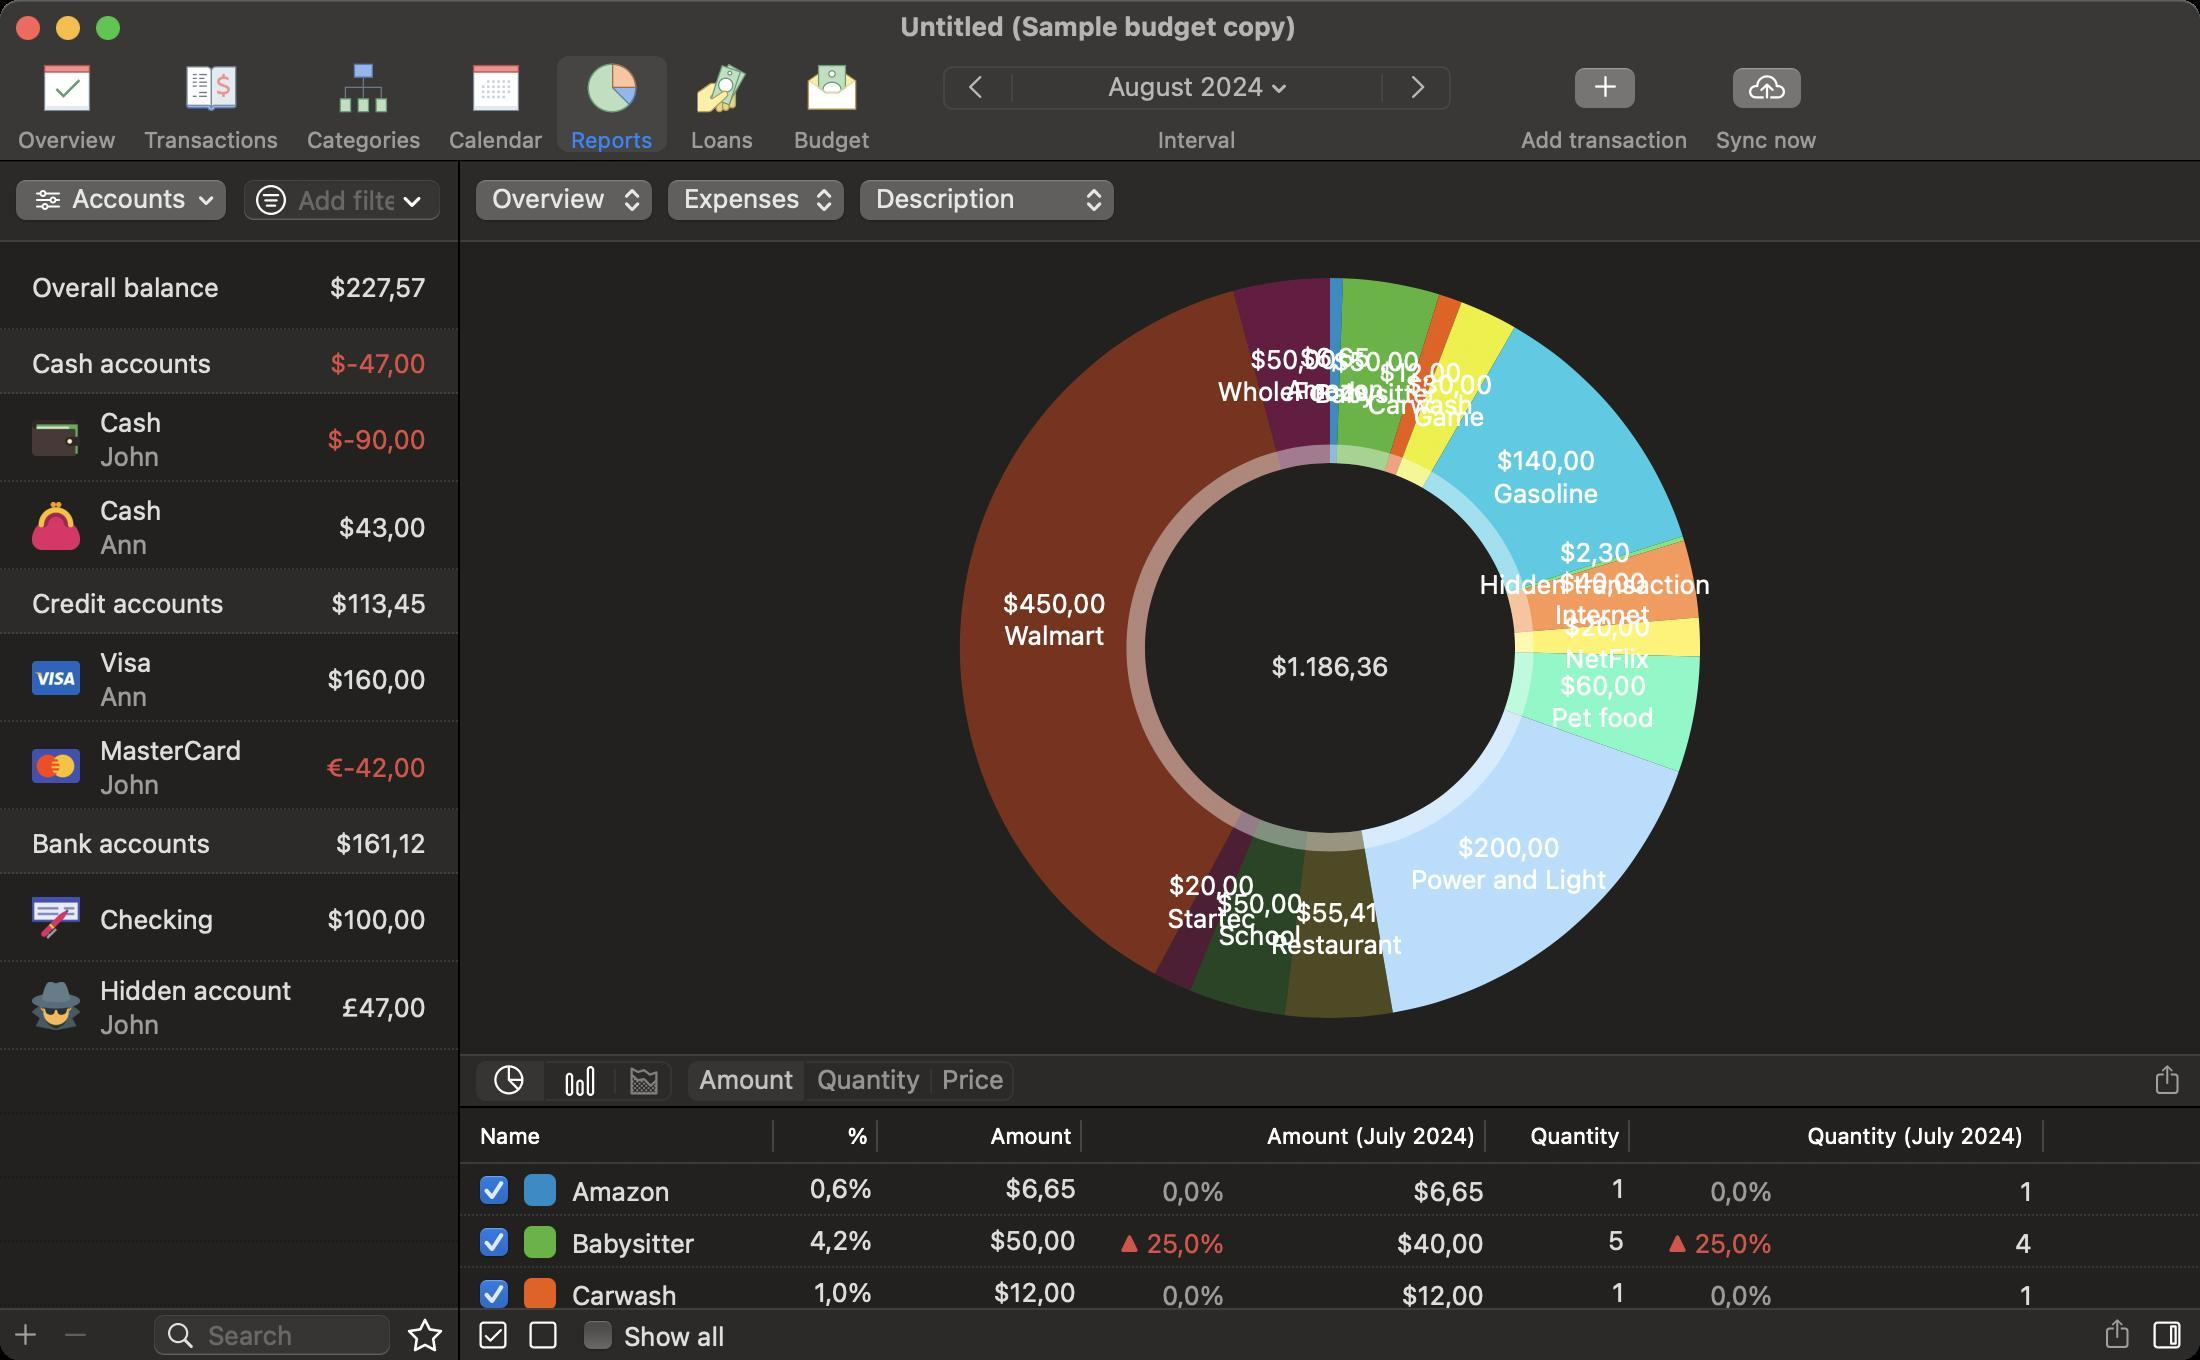
Accessibility tree:
{"name": "Untitled_(Sample_budget_copy)", "role": "AXWindow", "description": null, "role_description": "standard window", "value": null, "position": "492.00;157.00", "size": "1100;680", "children": [{"name": null, "role": "AXGroup", "description": null, "role_description": "group", "value": null, "position": "0.00;80.00", "size": "1100;600", "children": [{"name": null, "role": "AXSplitGroup", "description": null, "role_description": "split group", "value": null, "position": "0.00;80.00", "size": "1100;600", "children": [{"name": "Accounts", "role": "AXMenuButton", "description": null, "role_description": "menu button", "value": null, "position": "5.00;89.00", "size": "112;25", "children": []}, {"name": null, "role": "AXTextField", "description": null, "role_description": "search text field", "value": "", "position": "121.00;89.00", "size": "100;22", "children": [{"name": "", "role": "AXButton", "description": "search", "role_description": "button", "value": null, "position": "123.00;89.00", "size": "25;22", "children": []}]}, {"name": null, "role": "AXTextField", "description": null, "role_description": "search text field", "value": "", "position": "76.00;656.50", "size": "120;22", "children": [{"name": "", "role": "AXButton", "description": "search", "role_description": "button", "value": null, "position": "78.00;656.50", "size": "25;22", "children": []}]}, {"name": "", "role": "AXButton", "description": null, "role_description": "button", "value": null, "position": "200.00;655.00", "size": "25;25", "children": []}, {"name": "", "role": "AXButton", "description": "add", "role_description": "button", "value": null, "position": "0.00;652.50", "size": "26;29", "children": []}, {"name": "", "role": "AXButton", "description": "remove", "role_description": "button", "value": null, "position": "25.00;657.00", "size": "26;20", "children": []}, {"name": null, "role": "AXScrollArea", "description": null, "role_description": "scroll area", "value": null, "position": "0.00;121.00", "size": "229;533", "children": [{"name": null, "role": "AXTable", "description": null, "role_description": "table", "value": null, "position": "0.00;121.00", "size": "229;533", "children": [{"name": null, "role": "AXRow", "description": null, "role_description": "table row", "value": null, "position": "0.00;121.00", "size": "229;44", "children": [{"name": null, "role": "AXCell", "description": null, "role_description": "cell", "value": null, "position": "6.00;121.00", "size": "217;44", "children": [{"name": null, "role": "AXStaticText", "description": null, "role_description": "text", "value": "Overall balance", "position": "14.00;134.50", "size": "98;17", "children": []}, {"name": null, "role": "AXStaticText", "description": null, "role_description": "text", "value": "$227,57", "position": "162.50;134.50", "size": "52;17", "children": []}]}]}, {"name": null, "role": "AXRow", "description": null, "role_description": "table row", "value": null, "position": "0.00;165.00", "size": "229;32", "children": [{"name": null, "role": "AXCell", "description": null, "role_description": "cell", "value": null, "position": "6.00;165.00", "size": "217;32", "children": [{"name": null, "role": "AXStaticText", "description": null, "role_description": "text", "value": "Cash accounts", "position": "14.00;172.50", "size": "94;17", "children": []}, {"name": null, "role": "AXStaticText", "description": null, "role_description": "text", "value": "$-47,00", "position": "163.00;172.50", "size": "52;17", "children": []}]}]}, {"name": null, "role": "AXRow", "description": null, "role_description": "table row", "value": null, "position": "0.00;197.00", "size": "229;44", "children": [{"name": null, "role": "AXCell", "description": null, "role_description": "cell", "value": null, "position": "6.00;197.00", "size": "217;44", "children": [{"name": null, "role": "AXImage", "description": "", "role_description": "image", "value": null, "position": "16.00;207.00", "size": "24;24", "children": []}, {"name": null, "role": "AXStaticText", "description": null, "role_description": "text", "value": "Cash", "position": "48.00;202.00", "size": "35;17", "children": []}, {"name": null, "role": "AXStaticText", "description": null, "role_description": "text", "value": "John", "position": "48.00;219.00", "size": "34;17", "children": []}, {"name": null, "role": "AXStaticText", "description": null, "role_description": "text", "value": "$-90,00", "position": "161.50;210.50", "size": "54;17", "children": []}]}]}, {"name": null, "role": "AXRow", "description": null, "role_description": "table row", "value": null, "position": "0.00;241.00", "size": "229;44", "children": [{"name": null, "role": "AXCell", "description": null, "role_description": "cell", "value": null, "position": "6.00;241.00", "size": "217;44", "children": [{"name": null, "role": "AXImage", "description": "", "role_description": "image", "value": null, "position": "16.00;251.00", "size": "24;24", "children": []}, {"name": null, "role": "AXStaticText", "description": null, "role_description": "text", "value": "Cash", "position": "48.00;246.00", "size": "35;17", "children": []}, {"name": null, "role": "AXStaticText", "description": null, "role_description": "text", "value": "Ann", "position": "48.00;263.00", "size": "28;17", "children": []}, {"name": null, "role": "AXStaticText", "description": null, "role_description": "text", "value": "$43,00", "position": "167.00;254.50", "size": "48;17", "children": []}]}]}, {"name": null, "role": "AXRow", "description": null, "role_description": "table row", "value": null, "position": "0.00;285.00", "size": "229;32", "children": [{"name": null, "role": "AXCell", "description": null, "role_description": "cell", "value": null, "position": "6.00;285.00", "size": "217;32", "children": [{"name": null, "role": "AXStaticText", "description": null, "role_description": "text", "value": "Credit accounts", "position": "14.00;292.50", "size": "100;17", "children": []}, {"name": null, "role": "AXStaticText", "description": null, "role_description": "text", "value": "$113,45", "position": "163.50;292.50", "size": "52;17", "children": []}]}]}, {"name": null, "role": "AXRow", "description": null, "role_description": "table row", "value": null, "position": "0.00;317.00", "size": "229;44", "children": [{"name": null, "role": "AXCell", "description": null, "role_description": "cell", "value": null, "position": "6.00;317.00", "size": "217;44", "children": [{"name": null, "role": "AXImage", "description": "", "role_description": "image", "value": null, "position": "16.00;327.00", "size": "24;24", "children": []}, {"name": null, "role": "AXStaticText", "description": null, "role_description": "text", "value": "Visa", "position": "48.00;322.00", "size": "30;17", "children": []}, {"name": null, "role": "AXStaticText", "description": null, "role_description": "text", "value": "Ann", "position": "48.00;339.00", "size": "28;17", "children": []}, {"name": null, "role": "AXStaticText", "description": null, "role_description": "text", "value": "$160,00", "position": "161.50;330.50", "size": "54;17", "children": []}]}]}, {"name": null, "role": "AXRow", "description": null, "role_description": "table row", "value": null, "position": "0.00;361.00", "size": "229;44", "children": [{"name": null, "role": "AXCell", "description": null, "role_description": "cell", "value": null, "position": "6.00;361.00", "size": "217;44", "children": [{"name": null, "role": "AXImage", "description": "", "role_description": "image", "value": null, "position": "16.00;371.00", "size": "24;24", "children": []}, {"name": null, "role": "AXStaticText", "description": null, "role_description": "text", "value": "MasterCard", "position": "48.00;366.00", "size": "75;17", "children": []}, {"name": null, "role": "AXStaticText", "description": null, "role_description": "text", "value": "John", "position": "48.00;383.00", "size": "34;17", "children": []}, {"name": null, "role": "AXStaticText", "description": null, "role_description": "text", "value": "€-42,00", "position": "161.00;374.50", "size": "54;17", "children": []}]}]}, {"name": null, "role": "AXRow", "description": null, "role_description": "table row", "value": null, "position": "0.00;405.00", "size": "229;32", "children": [{"name": null, "role": "AXCell", "description": null, "role_description": "cell", "value": null, "position": "6.00;405.00", "size": "217;32", "children": [{"name": null, "role": "AXStaticText", "description": null, "role_description": "text", "value": "Bank accounts", "position": "14.00;412.50", "size": "94;17", "children": []}, {"name": null, "role": "AXStaticText", "description": null, "role_description": "text", "value": "$161,12", "position": "165.50;412.50", "size": "50;17", "children": []}]}]}, {"name": null, "role": "AXRow", "description": null, "role_description": "table row", "value": null, "position": "0.00;437.00", "size": "229;44", "children": [{"name": null, "role": "AXCell", "description": null, "role_description": "cell", "value": null, "position": "6.00;437.00", "size": "217;44", "children": [{"name": null, "role": "AXImage", "description": "", "role_description": "image", "value": null, "position": "16.00;447.00", "size": "24;24", "children": []}, {"name": null, "role": "AXStaticText", "description": null, "role_description": "text", "value": "Checking", "position": "48.00;450.50", "size": "61;17", "children": []}, {"name": null, "role": "AXStaticText", "description": null, "role_description": "text", "value": "$100,00", "position": "161.50;450.50", "size": "54;17", "children": []}]}]}, {"name": null, "role": "AXRow", "description": null, "role_description": "table row", "value": null, "position": "0.00;481.00", "size": "229;44", "children": [{"name": null, "role": "AXCell", "description": null, "role_description": "cell", "value": null, "position": "6.00;481.00", "size": "217;44", "children": [{"name": null, "role": "AXImage", "description": "", "role_description": "image", "value": null, "position": "16.00;491.00", "size": "24;24", "children": []}, {"name": null, "role": "AXStaticText", "description": null, "role_description": "text", "value": "Hidden account", "position": "48.00;486.00", "size": "100;17", "children": []}, {"name": null, "role": "AXStaticText", "description": null, "role_description": "text", "value": "John", "position": "48.00;503.00", "size": "34;17", "children": []}, {"name": null, "role": "AXStaticText", "description": null, "role_description": "text", "value": "£47,00", "position": "167.50;494.50", "size": "48;17", "children": []}]}]}, {"name": null, "role": "AXColumn", "description": null, "role_description": "column", "value": null, "position": "0.00;121.00", "size": "229;533", "children": []}]}]}, {"name": null, "role": "AXSplitter", "description": null, "role_description": "splitter", "value": 229.0, "position": "229.00;80.00", "size": "1;600", "children": []}, {"name": null, "role": "AXGroup", "description": null, "role_description": "group", "value": null, "position": "230.00;80.00", "size": "870;600", "children": [{"name": null, "role": "AXPopUpButton", "description": null, "role_description": "pop up button", "value": "Overview", "position": "235.00;89.00", "size": "95;25", "children": []}, {"name": null, "role": "AXPopUpButton", "description": null, "role_description": "pop up button", "value": "Expenses", "position": "331.00;89.00", "size": "95;25", "children": []}, {"name": null, "role": "AXPopUpButton", "description": null, "role_description": "pop up button", "value": "Description", "position": "427.00;89.00", "size": "134;25", "children": []}, {"name": null, "role": "AXSplitGroup", "description": null, "role_description": "split group", "value": null, "position": "230.00;121.00", "size": "870;559", "children": [{"name": null, "role": "AXGroup", "description": null, "role_description": "group", "value": null, "position": "230.00;121.00", "size": "870;406", "children": [{"name": null, "role": "AXGroup", "description": null, "role_description": "group", "value": null, "position": "230.00;121.00", "size": "870;406", "children": [{"name": null, "role": "AXList", "description": "Chart View", "role_description": "list", "value": null, "position": "230.00;121.00", "size": "870;406", "children": [{"name": null, "role": "AXStaticText", "description": ". 15 Elements", "role_description": "text", "value": null, "position": "230.00;121.00", "size": "870;406", "children": []}, {"name": null, "role": "AXRow", "description": "Amazon : $6,65 ", "role_description": "row", "value": null, "position": "665.00;139.00", "size": "7;93", "children": []}, {"name": null, "role": "AXRow", "description": "Babysitter : $50,00 ", "role_description": "row", "value": null, "position": "668.26;139.11", "size": "51;97", "children": []}, {"name": null, "role": "AXRow", "description": "Carwash : $12,00 ", "role_description": "row", "value": null, "position": "692.34;147.26", "size": "38;90", "children": []}, {"name": null, "role": "AXRow", "description": "Game : $30,00 ", "role_description": "row", "value": null, "position": "697.90;151.09", "size": "59;93", "children": []}, {"name": null, "role": "AXRow", "description": "Gasoline : $140,00 ", "role_description": "row", "value": null, "position": "711.16;163.68", "size": "130;132", "children": []}, {"name": null, "role": "AXRow", "description": "Hidden transaction : $2,30 ", "role_description": "row", "value": null, "position": "753.18;268.12", "size": "89;29", "children": []}, {"name": null, "role": "AXRow", "description": "Internet : $40,00 ", "role_description": "row", "value": null, "position": "753.51;270.27", "size": "96;46", "children": []}, {"name": null, "role": "AXRow", "description": "NetFlix : $20,00 ", "role_description": "row", "value": null, "position": "757.18;308.69", "size": "93;20", "children": []}, {"name": null, "role": "AXRow", "description": "Pet food : $60,00 ", "role_description": "row", "value": null, "position": "752.18;326.14", "size": "98;60", "children": []}, {"name": null, "role": "AXRow", "description": "Power and Light : $200,00 ", "role_description": "row", "value": null, "position": "680.71;354.92", "size": "159;151", "children": []}, {"name": null, "role": "AXRow", "description": "Restaurant : $55,41 ", "role_description": "row", "value": null, "position": "642.35;415.16", "size": "54;94", "children": []}, {"name": null, "role": "AXRow", "description": "School : $50,00 ", "role_description": "row", "value": null, "position": "595.08;409.64", "size": "59;98", "children": []}, {"name": null, "role": "AXRow", "description": "Startec : $20,00 ", "role_description": "row", "value": null, "position": "577.36;405.46", "size": "53;90", "children": []}, {"name": null, "role": "AXRow", "description": "Walmart : $450,00 ", "role_description": "row", "value": null, "position": "479.96;145.45", "size": "161;341", "children": []}, {"name": null, "role": "AXRow", "description": "WholeFoods : $50,00 ", "role_description": "row", "value": null, "position": "616.58;139.00", "size": "48;96", "children": []}]}]}]}, {"name": null, "role": "AXRadioGroup", "description": null, "role_description": "radio group", "value": "{\n    \"name\": null,\n    \"role\": \"AXRadioButton\",\n    \"description\": null,\n    \"role_description\": \"radio button\",\n    \"value\": 1,\n    \"position\": \"237.00;529.50\",\n    \"size\": \"36;23\",\n    \"children\": []\n}", "position": "237.00;529.50", "size": "100;23", "children": [{"name": null, "role": "AXRadioButton", "description": null, "role_description": "radio button", "value": 1, "position": "237.00;529.50", "size": "36;23", "children": []}, {"name": null, "role": "AXRadioButton", "description": null, "role_description": "radio button", "value": 0, "position": "273.00;529.50", "size": "35;23", "children": []}, {"name": null, "role": "AXRadioButton", "description": null, "role_description": "radio button", "value": 0, "position": "308.00;529.50", "size": "29;23", "children": []}]}, {"name": null, "role": "AXRadioGroup", "description": null, "role_description": "radio group", "value": "{\n    \"name\": null,\n    \"role\": \"AXRadioButton\",\n    \"description\": \"Amount\",\n    \"role_description\": \"radio button\",\n    \"value\": 1,\n    \"position\": \"343.00;529.50\",\n    \"size\": \"60;23\",\n    \"children\": []\n}", "position": "343.00;529.50", "size": "165;23", "children": [{"name": null, "role": "AXRadioButton", "description": "Amount", "role_description": "radio button", "value": 1, "position": "343.00;529.50", "size": "60;23", "children": []}, {"name": null, "role": "AXRadioButton", "description": "Quantity", "role_description": "radio button", "value": 0, "position": "403.00;529.50", "size": "63;23", "children": []}, {"name": null, "role": "AXRadioButton", "description": "Price", "role_description": "radio button", "value": 0, "position": "466.00;529.50", "size": "42;23", "children": []}]}, {"name": "", "role": "AXButton", "description": "share", "role_description": "button", "value": null, "position": "1071.00;522.00", "size": "26;34", "children": []}, {"name": null, "role": "AXSplitter", "description": null, "role_description": "splitter", "value": 432.0, "position": "230.00;553.00", "size": "870;1", "children": []}, {"name": "", "role": "AXButton", "description": "share", "role_description": "button", "value": null, "position": "1046.00;649.00", "size": "26;34", "children": []}, {"name": "", "role": "AXButton", "description": null, "role_description": "button", "value": null, "position": "259.00;655.00", "size": "25;25", "children": []}, {"name": "", "role": "AXButton", "description": null, "role_description": "button", "value": null, "position": "234.00;655.00", "size": "25;25", "children": []}, {"name": "", "role": "AXButton", "description": null, "role_description": "button", "value": null, "position": "1071.00;655.00", "size": "25;25", "children": []}, {"name": "Show_all", "role": "AXCheckBox", "description": null, "role_description": "checkbox", "value": 0, "position": "290.00;658.50", "size": "77;18", "children": []}, {"name": null, "role": "AXScrollArea", "description": null, "role_description": "scroll area", "value": null, "position": "230.00;554.00", "size": "870;100", "children": [{"name": null, "role": "AXTable", "description": null, "role_description": "table", "value": null, "position": "230.00;582.00", "size": "870;416", "children": [{"name": null, "role": "AXRow", "description": null, "role_description": "table row", "value": null, "position": "230.00;582.00", "size": "870;26", "children": [{"name": null, "role": "AXCell", "description": null, "role_description": "cell", "value": null, "position": "236.00;585.00", "size": "150;20", "children": [{"name": null, "role": "AXGroup", "description": null, "role_description": "group", "value": null, "position": "262.00;587.00", "size": "16;16", "children": []}, {"name": null, "role": "AXStaticText", "description": null, "role_description": "text", "value": "Amazon", "position": "284.00;586.50", "size": "83;17", "children": []}, {"name": "", "role": "AXCheckBox", "description": null, "role_description": "checkbox", "value": 1, "position": "238.00;586.00", "size": "18;18", "children": []}]}, {"name": null, "role": "AXCell", "description": null, "role_description": "cell", "value": null, "position": "388.00;585.00", "size": "50;20", "children": [{"name": null, "role": "AXStaticText", "description": null, "role_description": "text", "value": "0,6%", "position": "388.00;585.00", "size": "50;16", "children": []}]}, {"name": null, "role": "AXCell", "description": null, "role_description": "cell", "value": null, "position": "440.00;585.00", "size": "100;20", "children": [{"name": null, "role": "AXStaticText", "description": null, "role_description": "text", "value": "$6,65", "position": "440.00;585.00", "size": "100;16", "children": []}]}, {"name": null, "role": "AXCell", "description": null, "role_description": "cell", "value": null, "position": "542.00;585.00", "size": "200;20", "children": [{"name": null, "role": "AXStaticText", "description": null, "role_description": "text", "value": " 0,0%", "position": "540.00;586.50", "size": "74;17", "children": []}, {"name": null, "role": "AXStaticText", "description": null, "role_description": "text", "value": "$6,65", "position": "610.00;586.50", "size": "134;17", "children": []}]}, {"name": null, "role": "AXCell", "description": null, "role_description": "cell", "value": null, "position": "744.00;585.00", "size": "70;20", "children": [{"name": null, "role": "AXStaticText", "description": null, "role_description": "text", "value": "1", "position": "744.00;585.00", "size": "70;16", "children": []}]}, {"name": null, "role": "AXCell", "description": null, "role_description": "cell", "value": null, "position": "816.00;585.00", "size": "200;20", "children": [{"name": null, "role": "AXStaticText", "description": null, "role_description": "text", "value": " 0,0%", "position": "814.00;586.50", "size": "74;17", "children": []}, {"name": null, "role": "AXStaticText", "description": null, "role_description": "text", "value": "1", "position": "884.00;586.50", "size": "134;17", "children": []}]}]}, {"name": null, "role": "AXRow", "description": null, "role_description": "table row", "value": null, "position": "230.00;608.00", "size": "870;26", "children": [{"name": null, "role": "AXCell", "description": null, "role_description": "cell", "value": null, "position": "236.00;611.00", "size": "150;20", "children": [{"name": null, "role": "AXGroup", "description": null, "role_description": "group", "value": null, "position": "262.00;613.00", "size": "16;16", "children": []}, {"name": null, "role": "AXStaticText", "description": null, "role_description": "text", "value": "Babysitter", "position": "284.00;612.50", "size": "83;17", "children": []}, {"name": "", "role": "AXCheckBox", "description": null, "role_description": "checkbox", "value": 1, "position": "238.00;612.00", "size": "18;18", "children": []}]}, {"name": null, "role": "AXCell", "description": null, "role_description": "cell", "value": null, "position": "388.00;611.00", "size": "50;20", "children": [{"name": null, "role": "AXStaticText", "description": null, "role_description": "text", "value": "4,2%", "position": "388.00;611.00", "size": "50;16", "children": []}]}, {"name": null, "role": "AXCell", "description": null, "role_description": "cell", "value": null, "position": "440.00;611.00", "size": "100;20", "children": [{"name": null, "role": "AXStaticText", "description": null, "role_description": "text", "value": "$50,00", "position": "440.00;611.00", "size": "100;16", "children": []}]}, {"name": null, "role": "AXCell", "description": null, "role_description": "cell", "value": null, "position": "542.00;611.00", "size": "200;20", "children": [{"name": null, "role": "AXStaticText", "description": null, "role_description": "text", "value": "▲ 25,0%", "position": "540.00;612.50", "size": "74;17", "children": []}, {"name": null, "role": "AXStaticText", "description": null, "role_description": "text", "value": "$40,00", "position": "610.00;612.50", "size": "134;17", "children": []}]}, {"name": null, "role": "AXCell", "description": null, "role_description": "cell", "value": null, "position": "744.00;611.00", "size": "70;20", "children": [{"name": null, "role": "AXStaticText", "description": null, "role_description": "text", "value": "5", "position": "744.00;611.00", "size": "70;16", "children": []}]}, {"name": null, "role": "AXCell", "description": null, "role_description": "cell", "value": null, "position": "816.00;611.00", "size": "200;20", "children": [{"name": null, "role": "AXStaticText", "description": null, "role_description": "text", "value": "▲ 25,0%", "position": "814.00;612.50", "size": "74;17", "children": []}, {"name": null, "role": "AXStaticText", "description": null, "role_description": "text", "value": "4", "position": "884.00;612.50", "size": "134;17", "children": []}]}]}, {"name": null, "role": "AXRow", "description": null, "role_description": "table row", "value": null, "position": "230.00;634.00", "size": "870;26", "children": [{"name": null, "role": "AXCell", "description": null, "role_description": "cell", "value": null, "position": "236.00;637.00", "size": "150;20", "children": [{"name": null, "role": "AXGroup", "description": null, "role_description": "group", "value": null, "position": "262.00;639.00", "size": "16;16", "children": []}, {"name": null, "role": "AXStaticText", "description": null, "role_description": "text", "value": "Carwash", "position": "284.00;638.50", "size": "83;17", "children": []}, {"name": "", "role": "AXCheckBox", "description": null, "role_description": "checkbox", "value": 1, "position": "238.00;638.00", "size": "18;18", "children": []}]}, {"name": null, "role": "AXCell", "description": null, "role_description": "cell", "value": null, "position": "388.00;637.00", "size": "50;20", "children": [{"name": null, "role": "AXStaticText", "description": null, "role_description": "text", "value": "1,0%", "position": "388.00;637.00", "size": "50;16", "children": []}]}, {"name": null, "role": "AXCell", "description": null, "role_description": "cell", "value": null, "position": "440.00;637.00", "size": "100;20", "children": [{"name": null, "role": "AXStaticText", "description": null, "role_description": "text", "value": "$12,00", "position": "440.00;637.00", "size": "100;16", "children": []}]}, {"name": null, "role": "AXCell", "description": null, "role_description": "cell", "value": null, "position": "542.00;637.00", "size": "200;20", "children": [{"name": null, "role": "AXStaticText", "description": null, "role_description": "text", "value": " 0,0%", "position": "540.00;638.50", "size": "74;17", "children": []}, {"name": null, "role": "AXStaticText", "description": null, "role_description": "text", "value": "$12,00", "position": "610.00;638.50", "size": "134;17", "children": []}]}, {"name": null, "role": "AXCell", "description": null, "role_description": "cell", "value": null, "position": "744.00;637.00", "size": "70;20", "children": [{"name": null, "role": "AXStaticText", "description": null, "role_description": "text", "value": "1", "position": "744.00;637.00", "size": "70;16", "children": []}]}, {"name": null, "role": "AXCell", "description": null, "role_description": "cell", "value": null, "position": "816.00;637.00", "size": "200;20", "children": [{"name": null, "role": "AXStaticText", "description": null, "role_description": "text", "value": " 0,0%", "position": "814.00;638.50", "size": "74;17", "children": []}, {"name": null, "role": "AXStaticText", "description": null, "role_description": "text", "value": "1", "position": "884.00;638.50", "size": "134;17", "children": []}]}]}, {"name": null, "role": "AXRow", "description": null, "role_description": "table row", "value": null, "position": "230.00;660.00", "size": "870;26", "children": [{"name": null, "role": "AXCell", "description": null, "role_description": "cell", "value": null, "position": "236.00;663.00", "size": "150;20", "children": [{"name": null, "role": "AXGroup", "description": null, "role_description": "group", "value": null, "position": "262.00;665.00", "size": "16;16", "children": []}, {"name": null, "role": "AXStaticText", "description": null, "role_description": "text", "value": "Game", "position": "284.00;664.50", "size": "83;17", "children": []}, {"name": "", "role": "AXCheckBox", "description": null, "role_description": "checkbox", "value": 1, "position": "238.00;664.00", "size": "18;18", "children": []}]}, {"name": null, "role": "AXCell", "description": null, "role_description": "cell", "value": null, "position": "388.00;663.00", "size": "50;20", "children": [{"name": null, "role": "AXStaticText", "description": null, "role_description": "text", "value": "2,5%", "position": "388.00;663.00", "size": "50;16", "children": []}]}, {"name": null, "role": "AXCell", "description": null, "role_description": "cell", "value": null, "position": "440.00;663.00", "size": "100;20", "children": [{"name": null, "role": "AXStaticText", "description": null, "role_description": "text", "value": "$30,00", "position": "440.00;663.00", "size": "100;16", "children": []}]}, {"name": null, "role": "AXCell", "description": null, "role_description": "cell", "value": null, "position": "542.00;663.00", "size": "200;20", "children": [{"name": null, "role": "AXStaticText", "description": null, "role_description": "text", "value": "▲ ∞%", "position": "540.00;664.50", "size": "74;17", "children": []}, {"name": null, "role": "AXStaticText", "description": null, "role_description": "text", "value": "$0,00", "position": "610.00;664.50", "size": "134;17", "children": []}]}, {"name": null, "role": "AXCell", "description": null, "role_description": "cell", "value": null, "position": "744.00;663.00", "size": "70;20", "children": [{"name": null, "role": "AXStaticText", "description": null, "role_description": "text", "value": "1", "position": "744.00;663.00", "size": "70;16", "children": []}]}, {"name": null, "role": "AXCell", "description": null, "role_description": "cell", "value": null, "position": "816.00;663.00", "size": "200;20", "children": [{"name": null, "role": "AXStaticText", "description": null, "role_description": "text", "value": "▲ ∞%", "position": "814.00;664.50", "size": "74;17", "children": []}, {"name": null, "role": "AXStaticText", "description": null, "role_description": "text", "value": "0", "position": "884.00;664.50", "size": "134;17", "children": []}]}]}, {"name": null, "role": "AXRow", "description": null, "role_description": "table row", "value": null, "position": "230.00;686.00", "size": "870;26", "children": [{"name": null, "role": "AXCell", "description": null, "role_description": "cell", "value": null, "position": "236.00;689.00", "size": "150;20", "children": [{"name": null, "role": "AXGroup", "description": null, "role_description": "group", "value": null, "position": "262.00;691.00", "size": "16;16", "children": []}, {"name": null, "role": "AXStaticText", "description": null, "role_description": "text", "value": "Gasoline", "position": "284.00;690.50", "size": "83;17", "children": []}, {"name": "", "role": "AXCheckBox", "description": null, "role_description": "checkbox", "value": 1, "position": "238.00;690.00", "size": "18;18", "children": []}]}, {"name": null, "role": "AXCell", "description": null, "role_description": "cell", "value": null, "position": "388.00;689.00", "size": "50;20", "children": [{"name": null, "role": "AXStaticText", "description": null, "role_description": "text", "value": "11,8%", "position": "388.00;689.00", "size": "50;16", "children": []}]}, {"name": null, "role": "AXCell", "description": null, "role_description": "cell", "value": null, "position": "440.00;689.00", "size": "100;20", "children": [{"name": null, "role": "AXStaticText", "description": null, "role_description": "text", "value": "$140,00", "position": "440.00;689.00", "size": "100;16", "children": []}]}, {"name": null, "role": "AXCell", "description": null, "role_description": "cell", "value": null, "position": "542.00;689.00", "size": "200;20", "children": [{"name": null, "role": "AXStaticText", "description": null, "role_description": "text", "value": "▼ 20,0%", "position": "540.00;690.50", "size": "74;17", "children": []}, {"name": null, "role": "AXStaticText", "description": null, "role_description": "text", "value": "$175,00", "position": "610.00;690.50", "size": "134;17", "children": []}]}, {"name": null, "role": "AXCell", "description": null, "role_description": "cell", "value": null, "position": "744.00;689.00", "size": "70;20", "children": [{"name": null, "role": "AXStaticText", "description": null, "role_description": "text", "value": "8", "position": "744.00;689.00", "size": "70;16", "children": []}]}, {"name": null, "role": "AXCell", "description": null, "role_description": "cell", "value": null, "position": "816.00;689.00", "size": "200;20", "children": [{"name": null, "role": "AXStaticText", "description": null, "role_description": "text", "value": "▼ 20,0%", "position": "814.00;690.50", "size": "74;17", "children": []}, {"name": null, "role": "AXStaticText", "description": null, "role_description": "text", "value": "10", "position": "884.00;690.50", "size": "134;17", "children": []}]}]}, {"name": null, "role": "AXRow", "description": null, "role_description": "table row", "value": null, "position": "230.00;712.00", "size": "870;26", "children": [{"name": null, "role": "AXCell", "description": null, "role_description": "cell", "value": null, "position": "236.00;715.00", "size": "150;20", "children": [{"name": null, "role": "AXGroup", "description": null, "role_description": "group", "value": null, "position": "262.00;717.00", "size": "16;16", "children": []}, {"name": null, "role": "AXStaticText", "description": null, "role_description": "text", "value": "Hidden transaction", "position": "284.00;716.50", "size": "83;17", "children": []}, {"name": "", "role": "AXCheckBox", "description": null, "role_description": "checkbox", "value": 1, "position": "238.00;716.00", "size": "18;18", "children": []}]}, {"name": null, "role": "AXCell", "description": null, "role_description": "cell", "value": null, "position": "388.00;715.00", "size": "50;20", "children": [{"name": null, "role": "AXStaticText", "description": null, "role_description": "text", "value": "0,2%", "position": "388.00;715.00", "size": "50;16", "children": []}]}, {"name": null, "role": "AXCell", "description": null, "role_description": "cell", "value": null, "position": "440.00;715.00", "size": "100;20", "children": [{"name": null, "role": "AXStaticText", "description": null, "role_description": "text", "value": "$2,30", "position": "440.00;715.00", "size": "100;16", "children": []}]}, {"name": null, "role": "AXCell", "description": null, "role_description": "cell", "value": null, "position": "542.00;715.00", "size": "200;20", "children": [{"name": null, "role": "AXStaticText", "description": null, "role_description": "text", "value": " 0,0%", "position": "540.00;716.50", "size": "74;17", "children": []}, {"name": null, "role": "AXStaticText", "description": null, "role_description": "text", "value": "$2,30", "position": "610.00;716.50", "size": "134;17", "children": []}]}, {"name": null, "role": "AXCell", "description": null, "role_description": "cell", "value": null, "position": "744.00;715.00", "size": "70;20", "children": [{"name": null, "role": "AXStaticText", "description": null, "role_description": "text", "value": "2", "position": "744.00;715.00", "size": "70;16", "children": []}]}, {"name": null, "role": "AXCell", "description": null, "role_description": "cell", "value": null, "position": "816.00;715.00", "size": "200;20", "children": [{"name": null, "role": "AXStaticText", "description": null, "role_description": "text", "value": " 0,0%", "position": "814.00;716.50", "size": "74;17", "children": []}, {"name": null, "role": "AXStaticText", "description": null, "role_description": "text", "value": "2", "position": "884.00;716.50", "size": "134;17", "children": []}]}]}, {"name": null, "role": "AXRow", "description": null, "role_description": "table row", "value": null, "position": "230.00;738.00", "size": "870;26", "children": [{"name": null, "role": "AXCell", "description": null, "role_description": "cell", "value": null, "position": "236.00;741.00", "size": "150;20", "children": [{"name": null, "role": "AXGroup", "description": null, "role_description": "group", "value": null, "position": "262.00;743.00", "size": "16;16", "children": []}, {"name": null, "role": "AXStaticText", "description": null, "role_description": "text", "value": "Internet", "position": "284.00;742.50", "size": "83;17", "children": []}, {"name": "", "role": "AXCheckBox", "description": null, "role_description": "checkbox", "value": 1, "position": "238.00;742.00", "size": "18;18", "children": []}]}, {"name": null, "role": "AXCell", "description": null, "role_description": "cell", "value": null, "position": "388.00;741.00", "size": "50;20", "children": [{"name": null, "role": "AXStaticText", "description": null, "role_description": "text", "value": "3,4%", "position": "388.00;741.00", "size": "50;16", "children": []}]}, {"name": null, "role": "AXCell", "description": null, "role_description": "cell", "value": null, "position": "440.00;741.00", "size": "100;20", "children": [{"name": null, "role": "AXStaticText", "description": null, "role_description": "text", "value": "$40,00", "position": "440.00;741.00", "size": "100;16", "children": []}]}, {"name": null, "role": "AXCell", "description": null, "role_description": "cell", "value": null, "position": "542.00;741.00", "size": "200;20", "children": [{"name": null, "role": "AXStaticText", "description": null, "role_description": "text", "value": " 0,0%", "position": "540.00;742.50", "size": "74;17", "children": []}, {"name": null, "role": "AXStaticText", "description": null, "role_description": "text", "value": "$40,00", "position": "610.00;742.50", "size": "134;17", "children": []}]}, {"name": null, "role": "AXCell", "description": null, "role_description": "cell", "value": null, "position": "744.00;741.00", "size": "70;20", "children": [{"name": null, "role": "AXStaticText", "description": null, "role_description": "text", "value": "1", "position": "744.00;741.00", "size": "70;16", "children": []}]}, {"name": null, "role": "AXCell", "description": null, "role_description": "cell", "value": null, "position": "816.00;741.00", "size": "200;20", "children": [{"name": null, "role": "AXStaticText", "description": null, "role_description": "text", "value": " 0,0%", "position": "814.00;742.50", "size": "74;17", "children": []}, {"name": null, "role": "AXStaticText", "description": null, "role_description": "text", "value": "1", "position": "884.00;742.50", "size": "134;17", "children": []}]}]}, {"name": null, "role": "AXRow", "description": null, "role_description": "table row", "value": null, "position": "230.00;764.00", "size": "870;26", "children": [{"name": null, "role": "AXCell", "description": null, "role_description": "cell", "value": null, "position": "236.00;767.00", "size": "150;20", "children": [{"name": null, "role": "AXGroup", "description": null, "role_description": "group", "value": null, "position": "262.00;769.00", "size": "16;16", "children": []}, {"name": null, "role": "AXStaticText", "description": null, "role_description": "text", "value": "NetFlix", "position": "284.00;768.50", "size": "83;17", "children": []}, {"name": "", "role": "AXCheckBox", "description": null, "role_description": "checkbox", "value": 1, "position": "238.00;768.00", "size": "18;18", "children": []}]}, {"name": null, "role": "AXCell", "description": null, "role_description": "cell", "value": null, "position": "388.00;767.00", "size": "50;20", "children": [{"name": null, "role": "AXStaticText", "description": null, "role_description": "text", "value": "1,7%", "position": "388.00;767.00", "size": "50;16", "children": []}]}, {"name": null, "role": "AXCell", "description": null, "role_description": "cell", "value": null, "position": "440.00;767.00", "size": "100;20", "children": [{"name": null, "role": "AXStaticText", "description": null, "role_description": "text", "value": "$20,00", "position": "440.00;767.00", "size": "100;16", "children": []}]}, {"name": null, "role": "AXCell", "description": null, "role_description": "cell", "value": null, "position": "542.00;767.00", "size": "200;20", "children": [{"name": null, "role": "AXStaticText", "description": null, "role_description": "text", "value": " 0,0%", "position": "540.00;768.50", "size": "74;17", "children": []}, {"name": null, "role": "AXStaticText", "description": null, "role_description": "text", "value": "$20,00", "position": "610.00;768.50", "size": "134;17", "children": []}]}, {"name": null, "role": "AXCell", "description": null, "role_description": "cell", "value": null, "position": "744.00;767.00", "size": "70;20", "children": [{"name": null, "role": "AXStaticText", "description": null, "role_description": "text", "value": "4", "position": "744.00;767.00", "size": "70;16", "children": []}]}, {"name": null, "role": "AXCell", "description": null, "role_description": "cell", "value": null, "position": "816.00;767.00", "size": "200;20", "children": [{"name": null, "role": "AXStaticText", "description": null, "role_description": "text", "value": " 0,0%", "position": "814.00;768.50", "size": "74;17", "children": []}, {"name": null, "role": "AXStaticText", "description": null, "role_description": "text", "value": "4", "position": "884.00;768.50", "size": "134;17", "children": []}]}]}, {"name": null, "role": "AXRow", "description": null, "role_description": "table row", "value": null, "position": "230.00;790.00", "size": "870;26", "children": [{"name": null, "role": "AXCell", "description": null, "role_description": "cell", "value": null, "position": "236.00;793.00", "size": "150;20", "children": [{"name": null, "role": "AXGroup", "description": null, "role_description": "group", "value": null, "position": "262.00;795.00", "size": "16;16", "children": []}, {"name": null, "role": "AXStaticText", "description": null, "role_description": "text", "value": "Pet food", "position": "284.00;794.50", "size": "83;17", "children": []}, {"name": "", "role": "AXCheckBox", "description": null, "role_description": "checkbox", "value": 1, "position": "238.00;794.00", "size": "18;18", "children": []}]}, {"name": null, "role": "AXCell", "description": null, "role_description": "cell", "value": null, "position": "388.00;793.00", "size": "50;20", "children": [{"name": null, "role": "AXStaticText", "description": null, "role_description": "text", "value": "5,1%", "position": "388.00;793.00", "size": "50;16", "children": []}]}, {"name": null, "role": "AXCell", "description": null, "role_description": "cell", "value": null, "position": "440.00;793.00", "size": "100;20", "children": [{"name": null, "role": "AXStaticText", "description": null, "role_description": "text", "value": "$60,00", "position": "440.00;793.00", "size": "100;16", "children": []}]}, {"name": null, "role": "AXCell", "description": null, "role_description": "cell", "value": null, "position": "542.00;793.00", "size": "200;20", "children": [{"name": null, "role": "AXStaticText", "description": null, "role_description": "text", "value": "▼ 20,0%", "position": "540.00;794.50", "size": "74;17", "children": []}, {"name": null, "role": "AXStaticText", "description": null, "role_description": "text", "value": "$75,00", "position": "610.00;794.50", "size": "134;17", "children": []}]}, {"name": null, "role": "AXCell", "description": null, "role_description": "cell", "value": null, "position": "744.00;793.00", "size": "70;20", "children": [{"name": null, "role": "AXStaticText", "description": null, "role_description": "text", "value": "4", "position": "744.00;793.00", "size": "70;16", "children": []}]}, {"name": null, "role": "AXCell", "description": null, "role_description": "cell", "value": null, "position": "816.00;793.00", "size": "200;20", "children": [{"name": null, "role": "AXStaticText", "description": null, "role_description": "text", "value": "▼ 20,0%", "position": "814.00;794.50", "size": "74;17", "children": []}, {"name": null, "role": "AXStaticText", "description": null, "role_description": "text", "value": "5", "position": "884.00;794.50", "size": "134;17", "children": []}]}]}, {"name": null, "role": "AXRow", "description": null, "role_description": "table row", "value": null, "position": "230.00;816.00", "size": "870;26", "children": [{"name": null, "role": "AXCell", "description": null, "role_description": "cell", "value": null, "position": "236.00;819.00", "size": "150;20", "children": [{"name": null, "role": "AXGroup", "description": null, "role_description": "group", "value": null, "position": "262.00;821.00", "size": "16;16", "children": []}, {"name": null, "role": "AXStaticText", "description": null, "role_description": "text", "value": "Power and Light", "position": "284.00;820.50", "size": "83;17", "children": []}, {"name": "", "role": "AXCheckBox", "description": null, "role_description": "checkbox", "value": 1, "position": "238.00;820.00", "size": "18;18", "children": []}]}, {"name": null, "role": "AXCell", "description": null, "role_description": "cell", "value": null, "position": "388.00;819.00", "size": "50;20", "children": [{"name": null, "role": "AXStaticText", "description": null, "role_description": "text", "value": "16,9%", "position": "388.00;819.00", "size": "50;16", "children": []}]}, {"name": null, "role": "AXCell", "description": null, "role_description": "cell", "value": null, "position": "440.00;819.00", "size": "100;20", "children": [{"name": null, "role": "AXStaticText", "description": null, "role_description": "text", "value": "$200,00", "position": "440.00;819.00", "size": "100;16", "children": []}]}, {"name": null, "role": "AXCell", "description": null, "role_description": "cell", "value": null, "position": "542.00;819.00", "size": "200;20", "children": [{"name": null, "role": "AXStaticText", "description": null, "role_description": "text", "value": " 0,0%", "position": "540.00;820.50", "size": "74;17", "children": []}, {"name": null, "role": "AXStaticText", "description": null, "role_description": "text", "value": "$200,00", "position": "610.00;820.50", "size": "134;17", "children": []}]}, {"name": null, "role": "AXCell", "description": null, "role_description": "cell", "value": null, "position": "744.00;819.00", "size": "70;20", "children": [{"name": null, "role": "AXStaticText", "description": null, "role_description": "text", "value": "1", "position": "744.00;819.00", "size": "70;16", "children": []}]}, {"name": null, "role": "AXCell", "description": null, "role_description": "cell", "value": null, "position": "816.00;819.00", "size": "200;20", "children": [{"name": null, "role": "AXStaticText", "description": null, "role_description": "text", "value": " 0,0%", "position": "814.00;820.50", "size": "74;17", "children": []}, {"name": null, "role": "AXStaticText", "description": null, "role_description": "text", "value": "1", "position": "884.00;820.50", "size": "134;17", "children": []}]}]}, {"name": null, "role": "AXRow", "description": null, "role_description": "table row", "value": null, "position": "230.00;842.00", "size": "870;26", "children": [{"name": null, "role": "AXCell", "description": null, "role_description": "cell", "value": null, "position": "236.00;845.00", "size": "150;20", "children": [{"name": null, "role": "AXGroup", "description": null, "role_description": "group", "value": null, "position": "262.00;847.00", "size": "16;16", "children": []}, {"name": null, "role": "AXStaticText", "description": null, "role_description": "text", "value": "Restaurant", "position": "284.00;846.50", "size": "83;17", "children": []}, {"name": "", "role": "AXCheckBox", "description": null, "role_description": "checkbox", "value": 1, "position": "238.00;846.00", "size": "18;18", "children": []}]}, {"name": null, "role": "AXCell", "description": null, "role_description": "cell", "value": null, "position": "388.00;845.00", "size": "50;20", "children": [{"name": null, "role": "AXStaticText", "description": null, "role_description": "text", "value": "4,7%", "position": "388.00;845.00", "size": "50;16", "children": []}]}, {"name": null, "role": "AXCell", "description": null, "role_description": "cell", "value": null, "position": "440.00;845.00", "size": "100;20", "children": [{"name": null, "role": "AXStaticText", "description": null, "role_description": "text", "value": "$55,41", "position": "440.00;845.00", "size": "100;16", "children": []}]}, {"name": null, "role": "AXCell", "description": null, "role_description": "cell", "value": null, "position": "542.00;845.00", "size": "200;20", "children": [{"name": null, "role": "AXStaticText", "description": null, "role_description": "text", "value": " 0,0%", "position": "540.00;846.50", "size": "74;17", "children": []}, {"name": null, "role": "AXStaticText", "description": null, "role_description": "text", "value": "$55,41", "position": "610.00;846.50", "size": "134;17", "children": []}]}, {"name": null, "role": "AXCell", "description": null, "role_description": "cell", "value": null, "position": "744.00;845.00", "size": "70;20", "children": [{"name": null, "role": "AXStaticText", "description": null, "role_description": "text", "value": "1", "position": "744.00;845.00", "size": "70;16", "children": []}]}, {"name": null, "role": "AXCell", "description": null, "role_description": "cell", "value": null, "position": "816.00;845.00", "size": "200;20", "children": [{"name": null, "role": "AXStaticText", "description": null, "role_description": "text", "value": " 0,0%", "position": "814.00;846.50", "size": "74;17", "children": []}, {"name": null, "role": "AXStaticText", "description": null, "role_description": "text", "value": "1", "position": "884.00;846.50", "size": "134;17", "children": []}]}]}, {"name": null, "role": "AXRow", "description": null, "role_description": "table row", "value": null, "position": "230.00;868.00", "size": "870;26", "children": [{"name": null, "role": "AXCell", "description": null, "role_description": "cell", "value": null, "position": "236.00;871.00", "size": "150;20", "children": [{"name": null, "role": "AXGroup", "description": null, "role_description": "group", "value": null, "position": "262.00;873.00", "size": "16;16", "children": []}, {"name": null, "role": "AXStaticText", "description": null, "role_description": "text", "value": "School", "position": "284.00;872.50", "size": "83;17", "children": []}, {"name": "", "role": "AXCheckBox", "description": null, "role_description": "checkbox", "value": 1, "position": "238.00;872.00", "size": "18;18", "children": []}]}, {"name": null, "role": "AXCell", "description": null, "role_description": "cell", "value": null, "position": "388.00;871.00", "size": "50;20", "children": [{"name": null, "role": "AXStaticText", "description": null, "role_description": "text", "value": "4,2%", "position": "388.00;871.00", "size": "50;16", "children": []}]}, {"name": null, "role": "AXCell", "description": null, "role_description": "cell", "value": null, "position": "440.00;871.00", "size": "100;20", "children": [{"name": null, "role": "AXStaticText", "description": null, "role_description": "text", "value": "$50,00", "position": "440.00;871.00", "size": "100;16", "children": []}]}, {"name": null, "role": "AXCell", "description": null, "role_description": "cell", "value": null, "position": "542.00;871.00", "size": "200;20", "children": [{"name": null, "role": "AXStaticText", "description": null, "role_description": "text", "value": " 0,0%", "position": "540.00;872.50", "size": "74;17", "children": []}, {"name": null, "role": "AXStaticText", "description": null, "role_description": "text", "value": "$50,00", "position": "610.00;872.50", "size": "134;17", "children": []}]}, {"name": null, "role": "AXCell", "description": null, "role_description": "cell", "value": null, "position": "744.00;871.00", "size": "70;20", "children": [{"name": null, "role": "AXStaticText", "description": null, "role_description": "text", "value": "1", "position": "744.00;871.00", "size": "70;16", "children": []}]}, {"name": null, "role": "AXCell", "description": null, "role_description": "cell", "value": null, "position": "816.00;871.00", "size": "200;20", "children": [{"name": null, "role": "AXStaticText", "description": null, "role_description": "text", "value": " 0,0%", "position": "814.00;872.50", "size": "74;17", "children": []}, {"name": null, "role": "AXStaticText", "description": null, "role_description": "text", "value": "1", "position": "884.00;872.50", "size": "134;17", "children": []}]}]}, {"name": null, "role": "AXRow", "description": null, "role_description": "table row", "value": null, "position": "230.00;894.00", "size": "870;26", "children": [{"name": null, "role": "AXCell", "description": null, "role_description": "cell", "value": null, "position": "236.00;897.00", "size": "150;20", "children": [{"name": null, "role": "AXGroup", "description": null, "role_description": "group", "value": null, "position": "262.00;899.00", "size": "16;16", "children": []}, {"name": null, "role": "AXStaticText", "description": null, "role_description": "text", "value": "Startec", "position": "284.00;898.50", "size": "83;17", "children": []}, {"name": "", "role": "AXCheckBox", "description": null, "role_description": "checkbox", "value": 1, "position": "238.00;898.00", "size": "18;18", "children": []}]}, {"name": null, "role": "AXCell", "description": null, "role_description": "cell", "value": null, "position": "388.00;897.00", "size": "50;20", "children": [{"name": null, "role": "AXStaticText", "description": null, "role_description": "text", "value": "1,7%", "position": "388.00;897.00", "size": "50;16", "children": []}]}, {"name": null, "role": "AXCell", "description": null, "role_description": "cell", "value": null, "position": "440.00;897.00", "size": "100;20", "children": [{"name": null, "role": "AXStaticText", "description": null, "role_description": "text", "value": "$20,00", "position": "440.00;897.00", "size": "100;16", "children": []}]}, {"name": null, "role": "AXCell", "description": null, "role_description": "cell", "value": null, "position": "542.00;897.00", "size": "200;20", "children": [{"name": null, "role": "AXStaticText", "description": null, "role_description": "text", "value": " 0,0%", "position": "540.00;898.50", "size": "74;17", "children": []}, {"name": null, "role": "AXStaticText", "description": null, "role_description": "text", "value": "$20,00", "position": "610.00;898.50", "size": "134;17", "children": []}]}, {"name": null, "role": "AXCell", "description": null, "role_description": "cell", "value": null, "position": "744.00;897.00", "size": "70;20", "children": [{"name": null, "role": "AXStaticText", "description": null, "role_description": "text", "value": "1", "position": "744.00;897.00", "size": "70;16", "children": []}]}, {"name": null, "role": "AXCell", "description": null, "role_description": "cell", "value": null, "position": "816.00;897.00", "size": "200;20", "children": [{"name": null, "role": "AXStaticText", "description": null, "role_description": "text", "value": " 0,0%", "position": "814.00;898.50", "size": "74;17", "children": []}, {"name": null, "role": "AXStaticText", "description": null, "role_description": "text", "value": "1", "position": "884.00;898.50", "size": "134;17", "children": []}]}]}, {"name": null, "role": "AXRow", "description": null, "role_description": "table row", "value": null, "position": "230.00;920.00", "size": "870;26", "children": [{"name": null, "role": "AXCell", "description": null, "role_description": "cell", "value": null, "position": "236.00;923.00", "size": "150;20", "children": [{"name": null, "role": "AXGroup", "description": null, "role_description": "group", "value": null, "position": "262.00;925.00", "size": "16;16", "children": []}, {"name": null, "role": "AXStaticText", "description": null, "role_description": "text", "value": "Walmart", "position": "284.00;924.50", "size": "83;17", "children": []}, {"name": "", "role": "AXCheckBox", "description": null, "role_description": "checkbox", "value": 1, "position": "238.00;924.00", "size": "18;18", "children": []}]}, {"name": null, "role": "AXCell", "description": null, "role_description": "cell", "value": null, "position": "388.00;923.00", "size": "50;20", "children": [{"name": null, "role": "AXStaticText", "description": null, "role_description": "text", "value": "37,9%", "position": "388.00;923.00", "size": "50;16", "children": []}]}, {"name": null, "role": "AXCell", "description": null, "role_description": "cell", "value": null, "position": "440.00;923.00", "size": "100;20", "children": [{"name": null, "role": "AXStaticText", "description": null, "role_description": "text", "value": "$450,00", "position": "440.00;923.00", "size": "100;16", "children": []}]}, {"name": null, "role": "AXCell", "description": null, "role_description": "cell", "value": null, "position": "542.00;923.00", "size": "200;20", "children": [{"name": null, "role": "AXStaticText", "description": null, "role_description": "text", "value": " 0,0%", "position": "540.00;924.50", "size": "74;17", "children": []}, {"name": null, "role": "AXStaticText", "description": null, "role_description": "text", "value": "$450,00", "position": "610.00;924.50", "size": "134;17", "children": []}]}, {"name": null, "role": "AXCell", "description": null, "role_description": "cell", "value": null, "position": "744.00;923.00", "size": "70;20", "children": [{"name": null, "role": "AXStaticText", "description": null, "role_description": "text", "value": "9", "position": "744.00;923.00", "size": "70;16", "children": []}]}, {"name": null, "role": "AXCell", "description": null, "role_description": "cell", "value": null, "position": "816.00;923.00", "size": "200;20", "children": [{"name": null, "role": "AXStaticText", "description": null, "role_description": "text", "value": " 0,0%", "position": "814.00;924.50", "size": "74;17", "children": []}, {"name": null, "role": "AXStaticText", "description": null, "role_description": "text", "value": "9", "position": "884.00;924.50", "size": "134;17", "children": []}]}]}, {"name": null, "role": "AXRow", "description": null, "role_description": "table row", "value": null, "position": "230.00;946.00", "size": "870;26", "children": [{"name": null, "role": "AXCell", "description": null, "role_description": "cell", "value": null, "position": "236.00;949.00", "size": "150;20", "children": [{"name": null, "role": "AXGroup", "description": null, "role_description": "group", "value": null, "position": "262.00;951.00", "size": "16;16", "children": []}, {"name": null, "role": "AXStaticText", "description": null, "role_description": "text", "value": "WholeFoods", "position": "284.00;950.50", "size": "83;17", "children": []}, {"name": "", "role": "AXCheckBox", "description": null, "role_description": "checkbox", "value": 1, "position": "238.00;950.00", "size": "18;18", "children": []}]}, {"name": null, "role": "AXCell", "description": null, "role_description": "cell", "value": null, "position": "388.00;949.00", "size": "50;20", "children": [{"name": null, "role": "AXStaticText", "description": null, "role_description": "text", "value": "4,2%", "position": "388.00;949.00", "size": "50;16", "children": []}]}, {"name": null, "role": "AXCell", "description": null, "role_description": "cell", "value": null, "position": "440.00;949.00", "size": "100;20", "children": [{"name": null, "role": "AXStaticText", "description": null, "role_description": "text", "value": "$50,00", "position": "440.00;949.00", "size": "100;16", "children": []}]}, {"name": null, "role": "AXCell", "description": null, "role_description": "cell", "value": null, "position": "542.00;949.00", "size": "200;20", "children": [{"name": null, "role": "AXStaticText", "description": null, "role_description": "text", "value": "▲ 25,0%", "position": "540.00;950.50", "size": "74;17", "children": []}, {"name": null, "role": "AXStaticText", "description": null, "role_description": "text", "value": "$40,00", "position": "610.00;950.50", "size": "134;17", "children": []}]}, {"name": null, "role": "AXCell", "description": null, "role_description": "cell", "value": null, "position": "744.00;949.00", "size": "70;20", "children": [{"name": null, "role": "AXStaticText", "description": null, "role_description": "text", "value": "5", "position": "744.00;949.00", "size": "70;16", "children": []}]}, {"name": null, "role": "AXCell", "description": null, "role_description": "cell", "value": null, "position": "816.00;949.00", "size": "200;20", "children": [{"name": null, "role": "AXStaticText", "description": null, "role_description": "text", "value": "▲ 25,0%", "position": "814.00;950.50", "size": "74;17", "children": []}, {"name": null, "role": "AXStaticText", "description": null, "role_description": "text", "value": "4", "position": "884.00;950.50", "size": "134;17", "children": []}]}]}, {"name": null, "role": "AXRow", "description": null, "role_description": "table row", "value": null, "position": "230.00;972.00", "size": "870;26", "children": [{"name": null, "role": "AXCell", "description": null, "role_description": "cell", "value": null, "position": "236.00;975.00", "size": "150;20", "children": [{"name": null, "role": "AXStaticText", "description": null, "role_description": "text", "value": "Total", "position": "236.00;975.00", "size": "150;16", "children": []}]}, {"name": null, "role": "AXCell", "description": null, "role_description": "cell", "value": null, "position": "388.00;975.00", "size": "50;20", "children": [{"name": null, "role": "AXStaticText", "description": null, "role_description": "text", "value": "", "position": "388.00;975.00", "size": "50;16", "children": []}]}, {"name": null, "role": "AXCell", "description": null, "role_description": "cell", "value": null, "position": "440.00;975.00", "size": "100;20", "children": [{"name": null, "role": "AXStaticText", "description": null, "role_description": "text", "value": "$1.186,36", "position": "440.00;975.00", "size": "100;16", "children": []}]}, {"name": null, "role": "AXCell", "description": null, "role_description": "cell", "value": null, "position": "542.00;975.00", "size": "200;20", "children": [{"name": null, "role": "AXStaticText", "description": null, "role_description": "text", "value": " 0,0%", "position": "540.00;976.50", "size": "74;17", "children": []}, {"name": null, "role": "AXStaticText", "description": null, "role_description": "text", "value": "$1.186,36", "position": "610.00;976.50", "size": "134;17", "children": []}]}, {"name": null, "role": "AXCell", "description": null, "role_description": "cell", "value": null, "position": "744.00;975.00", "size": "70;20", "children": [{"name": null, "role": "AXStaticText", "description": null, "role_description": "text", "value": "45", "position": "744.00;975.00", "size": "70;16", "children": []}]}, {"name": null, "role": "AXCell", "description": null, "role_description": "cell", "value": null, "position": "816.00;975.00", "size": "200;20", "children": [{"name": null, "role": "AXStaticText", "description": null, "role_description": "text", "value": " 0,0%", "position": "814.00;976.50", "size": "74;17", "children": []}, {"name": null, "role": "AXStaticText", "description": null, "role_description": "text", "value": "45", "position": "884.00;976.50", "size": "134;17", "children": []}]}]}, {"name": null, "role": "AXColumn", "description": null, "role_description": "column", "value": null, "position": "230.00;582.00", "size": "157;416", "children": []}, {"name": null, "role": "AXColumn", "description": null, "role_description": "column", "value": null, "position": "387.00;582.00", "size": "52;416", "children": []}, {"name": null, "role": "AXColumn", "description": null, "role_description": "column", "value": null, "position": "439.00;582.00", "size": "102;416", "children": []}, {"name": null, "role": "AXColumn", "description": null, "role_description": "column", "value": null, "position": "541.00;582.00", "size": "202;416", "children": []}, {"name": null, "role": "AXColumn", "description": null, "role_description": "column", "value": null, "position": "743.00;582.00", "size": "72;416", "children": []}, {"name": null, "role": "AXColumn", "description": null, "role_description": "column", "value": null, "position": "815.00;582.00", "size": "207;416", "children": []}, {"name": null, "role": "AXGroup", "description": null, "role_description": "group", "value": null, "position": "230.00;554.00", "size": "870;28", "children": [{"name": "Name", "role": "AXButton", "description": null, "role_description": "sort button", "value": null, "position": "230.00;554.00", "size": "157;28", "children": []}, {"name": "%", "role": "AXButton", "description": null, "role_description": "sort button", "value": null, "position": "387.00;554.00", "size": "52;28", "children": []}, {"name": "Amount", "role": "AXButton", "description": null, "role_description": "sort button", "value": null, "position": "439.00;554.00", "size": "102;28", "children": []}, {"name": "Amount_(July_2024)", "role": "AXButton", "description": null, "role_description": "sort button", "value": null, "position": "541.00;554.00", "size": "202;28", "children": []}, {"name": "Quantity", "role": "AXButton", "description": null, "role_description": "sort button", "value": null, "position": "743.00;554.00", "size": "72;28", "children": []}, {"name": "Quantity_(July_2024)", "role": "AXButton", "description": null, "role_description": "sort button", "value": null, "position": "815.00;554.00", "size": "207;28", "children": []}]}]}, {"name": null, "role": "AXScrollBar", "description": null, "role_description": "scroll bar", "value": 0.0, "position": "1084.00;582.00", "size": "16;72", "children": [{"name": null, "role": "AXValueIndicator", "description": null, "role_description": "value indicator", "value": 0.0, "position": "1088.00;583.00", "size": "12;26", "children": []}, {"name": null, "role": "AXButton", "description": null, "role_description": "increment arrow button", "value": null, "position": "1084.00;582.00", "size": "0;0", "children": []}, {"name": null, "role": "AXButton", "description": null, "role_description": "decrement arrow button", "value": null, "position": "1084.00;582.00", "size": "0;0", "children": []}, {"name": null, "role": "AXButton", "description": null, "role_description": "increment page button", "value": null, "position": "1088.00;609.00", "size": "12;45", "children": []}, {"name": null, "role": "AXButton", "description": null, "role_description": "decrement page button", "value": null, "position": "1088.00;582.00", "size": "12;1", "children": []}]}]}]}]}, {"name": null, "role": "AXScrollArea", "description": null, "role_description": "scroll area", "value": null, "position": "230.00;80.00", "size": "810;0", "children": [{"name": null, "role": "AXList", "description": null, "role_description": "collection", "value": null, "position": "230.00;80.00", "size": "810;24", "children": []}, {"name": null, "role": "AXScrollBar", "description": null, "role_description": "scroll bar", "value": 0.0, "position": "1024.00;80.00", "size": "16;0", "children": [{"name": null, "role": "AXValueIndicator", "description": null, "role_description": "value indicator", "value": 0.0, "position": "1028.00;81.00", "size": "12;26", "children": []}, {"name": null, "role": "AXButton", "description": null, "role_description": "increment arrow button", "value": null, "position": "1024.00;80.00", "size": "0;0", "children": []}, {"name": null, "role": "AXButton", "description": null, "role_description": "decrement arrow button", "value": null, "position": "1024.00;80.00", "size": "0;0", "children": []}, {"name": null, "role": "AXButton", "description": null, "role_description": "increment page button", "value": null, "position": "1028.00;80.00", "size": "12;27", "children": []}, {"name": null, "role": "AXButton", "description": null, "role_description": "decrement page button", "value": null, "position": "1028.00;80.00", "size": "12;1", "children": []}]}]}, {"name": "", "role": "AXButton", "description": null, "role_description": "button", "value": null, "position": "1068.00;88.00", "size": "24;24", "children": []}, {"name": "", "role": "AXButton", "description": null, "role_description": "button", "value": null, "position": "1044.00;88.00", "size": "24;24", "children": []}]}]}, {"name": null, "role": "AXToolbar", "description": null, "role_description": "toolbar", "value": null, "position": "0.00;28.00", "size": "1100;52", "children": [{"name": "Overview", "role": "AXButton", "description": null, "role_description": "button", "value": null, "position": "2.00;28.00", "size": "63;52", "children": []}, {"name": "Transactions", "role": "AXButton", "description": null, "role_description": "button", "value": null, "position": "65.00;28.00", "size": "82;52", "children": []}, {"name": "Categories", "role": "AXButton", "description": null, "role_description": "button", "value": null, "position": "146.50;28.00", "size": "71;52", "children": []}, {"name": "Calendar", "role": "AXButton", "description": null, "role_description": "button", "value": null, "position": "217.50;28.00", "size": "61;52", "children": []}, {"name": "Reports", "role": "AXButton", "description": null, "role_description": "button", "value": null, "position": "278.50;28.00", "size": "55;52", "children": []}, {"name": "Loans", "role": "AXButton", "description": null, "role_description": "button", "value": null, "position": "333.50;28.00", "size": "55;52", "children": []}, {"name": "Budget", "role": "AXButton", "description": null, "role_description": "button", "value": null, "position": "388.50;28.00", "size": "55;52", "children": []}, {"name": null, "role": "AXGroup", "description": null, "role_description": "group", "value": null, "position": "467.50;28.00", "size": "262;52", "children": [{"name": null, "role": "AXGroup", "description": null, "role_description": "group", "value": null, "position": "470.50;32.00", "size": "256;25", "children": [{"name": null, "role": "AXButton", "description": "left arrow", "role_description": "button", "value": null, "position": "470.50;32.00", "size": "36;25", "children": []}, {"name": null, "role": "AXButton", "description": "August 2024", "role_description": "button", "value": null, "position": "506.50;32.00", "size": "185;25", "children": []}, {"name": null, "role": "AXButton", "description": "right arrow", "role_description": "button", "value": null, "position": "691.50;32.00", "size": "35;25", "children": []}]}, {"name": null, "role": "AXStaticText", "description": null, "role_description": "text", "value": "Interval", "position": "575.00;63.00", "size": "47;14", "children": []}]}, {"name": "Add_transaction", "role": "AXButton", "description": "Add transaction", "role_description": "button", "value": null, "position": "753.50;28.00", "size": "98;52", "children": []}, {"name": "Sync_now", "role": "AXButton", "description": null, "role_description": "button", "value": null, "position": "851.00;28.00", "size": "64;52", "children": []}]}, {"name": null, "role": "AXButton", "description": null, "role_description": "close button", "value": null, "position": "7.00;6.00", "size": "14;16", "children": []}, {"name": null, "role": "AXButton", "description": null, "role_description": "zoom button", "value": null, "position": "47.00;6.00", "size": "14;16", "children": [{"name": null, "role": "AXGroup", "description": null, "role_description": "group", "value": null, "position": "47.00;6.00", "size": "14;16", "children": [{"name": null, "role": "AXGroup", "description": null, "role_description": "group", "value": null, "position": "47.00;6.00", "size": "14;16", "children": []}]}]}, {"name": null, "role": "AXButton", "description": null, "role_description": "minimize button", "value": null, "position": "27.00;6.00", "size": "14;16", "children": []}, {"name": "", "role": "AXMenuButton", "description": "document actions", "role_description": "menu button", "value": null, "position": "651.00;5.00", "size": "10;16", "children": []}, {"name": null, "role": "AXStaticText", "description": null, "role_description": "text", "value": "Untitled (Sample budget copy)", "position": "448.00;5.00", "size": "203;16", "children": []}]}